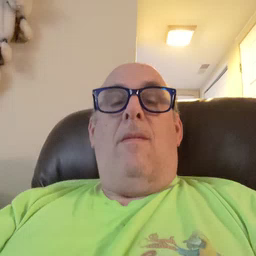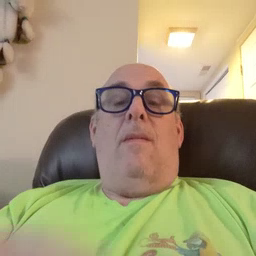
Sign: eye